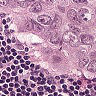
Metastatic tissue present: yes